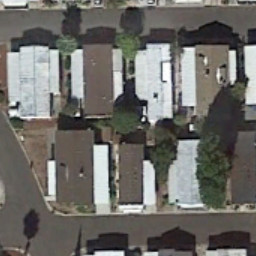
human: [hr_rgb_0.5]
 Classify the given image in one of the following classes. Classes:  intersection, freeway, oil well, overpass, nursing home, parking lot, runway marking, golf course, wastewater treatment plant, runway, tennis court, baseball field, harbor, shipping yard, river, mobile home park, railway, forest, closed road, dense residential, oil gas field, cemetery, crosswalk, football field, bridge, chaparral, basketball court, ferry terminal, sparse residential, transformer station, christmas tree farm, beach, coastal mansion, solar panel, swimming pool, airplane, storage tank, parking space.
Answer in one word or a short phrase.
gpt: mobile home park